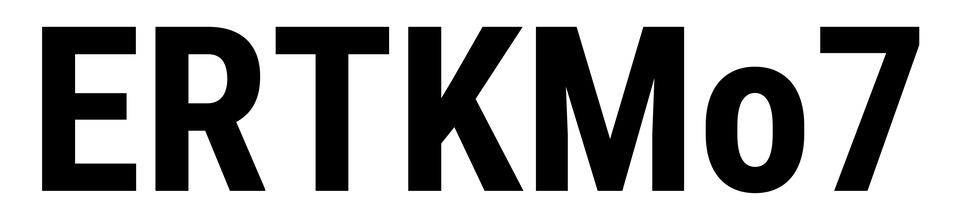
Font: Roboto_Condensed_Bold